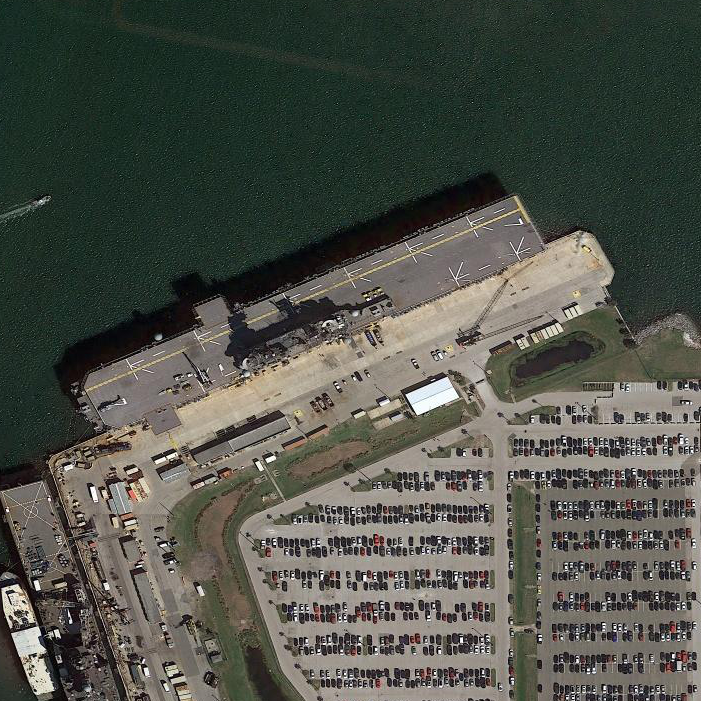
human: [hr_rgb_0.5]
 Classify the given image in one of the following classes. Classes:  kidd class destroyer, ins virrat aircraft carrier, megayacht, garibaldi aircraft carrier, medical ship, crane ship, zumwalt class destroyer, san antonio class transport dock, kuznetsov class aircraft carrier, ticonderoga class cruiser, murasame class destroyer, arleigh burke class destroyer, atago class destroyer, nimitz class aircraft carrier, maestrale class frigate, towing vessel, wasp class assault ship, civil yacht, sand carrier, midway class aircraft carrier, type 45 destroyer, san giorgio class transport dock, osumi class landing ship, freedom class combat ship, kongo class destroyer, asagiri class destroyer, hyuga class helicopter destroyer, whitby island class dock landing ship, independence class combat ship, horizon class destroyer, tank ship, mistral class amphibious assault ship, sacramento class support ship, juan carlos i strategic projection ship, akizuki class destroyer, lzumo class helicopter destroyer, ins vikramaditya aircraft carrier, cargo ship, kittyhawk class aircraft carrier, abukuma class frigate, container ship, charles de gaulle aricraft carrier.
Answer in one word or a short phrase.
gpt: Wasp class assault ship